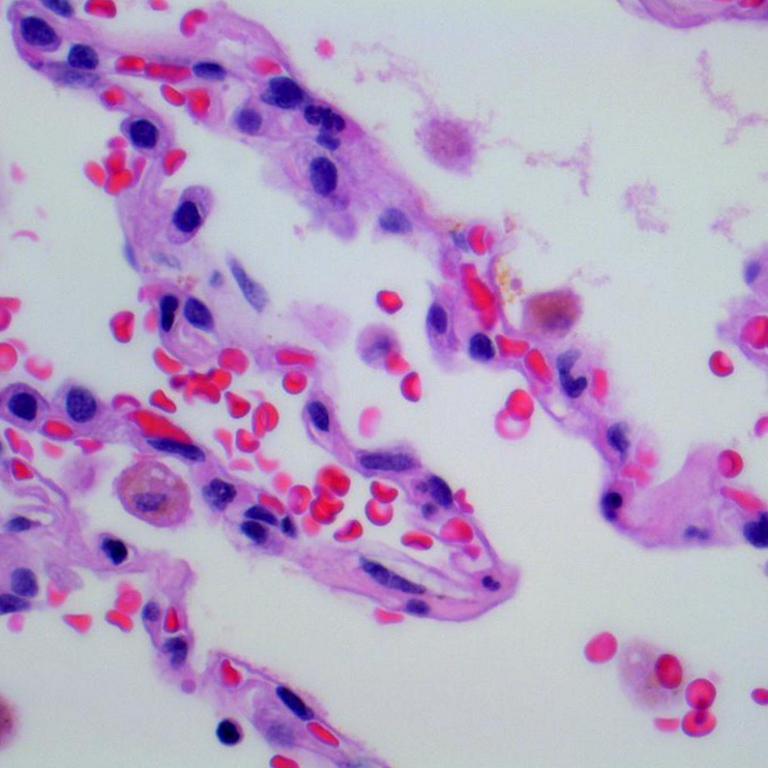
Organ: lung
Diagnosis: benign